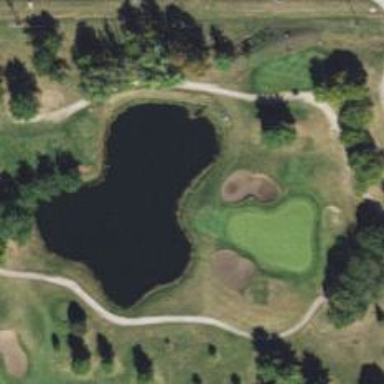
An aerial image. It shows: View of golf hole.